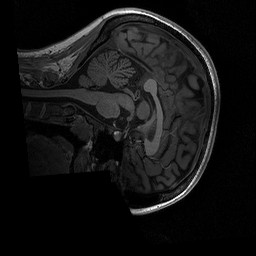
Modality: T1w
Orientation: sagittal
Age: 25
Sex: female
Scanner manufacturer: siemens
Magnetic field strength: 3 T
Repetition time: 2.3 s
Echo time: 0.00298 s